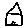
Label: house